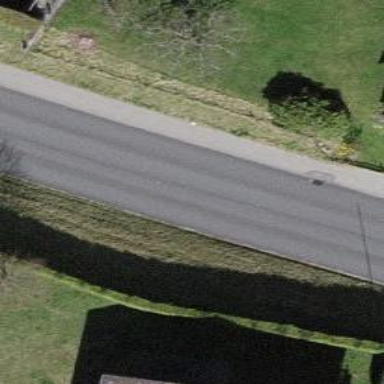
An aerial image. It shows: Footway with surface of pebblestone.